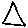
Label: triangle